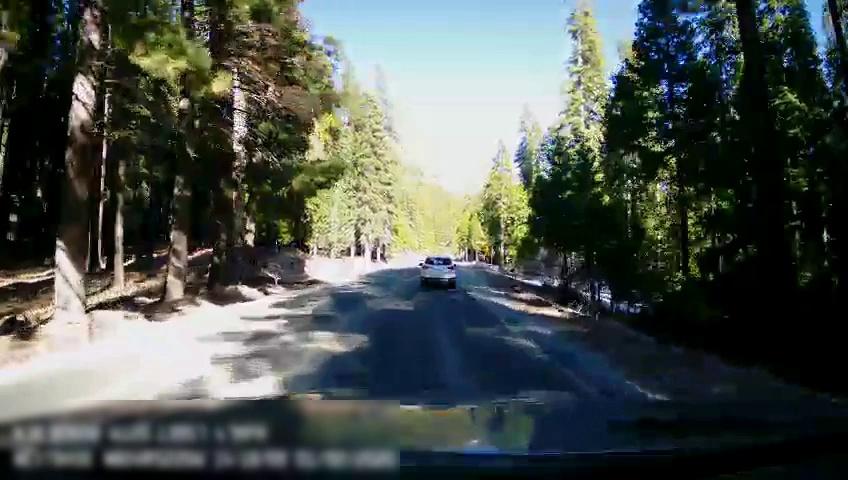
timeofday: Day
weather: Sunny
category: Drivable Space
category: Vehicles | SUV
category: Traffic | Signs